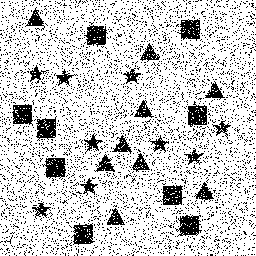
Squares: 9
Triangles: 9
Stars: 9
Total shapes: 27